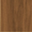
Piece: xx